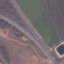
Land use / land cover class: Highway